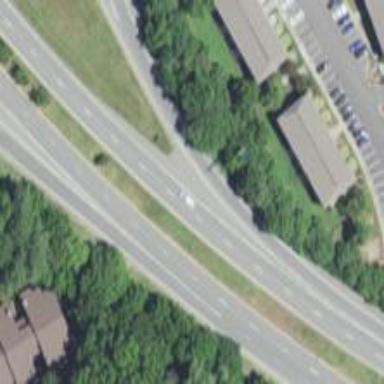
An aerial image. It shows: Trunk link highway with asphalt surface.